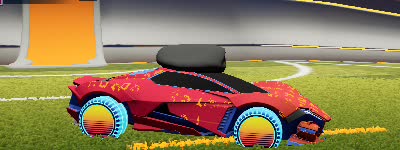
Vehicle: werewolf